Interaction volume radius: 5 \u00c5
Interaction volume height: 10 \u00c5
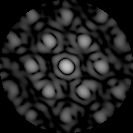
Disorder parameter: 0.4235